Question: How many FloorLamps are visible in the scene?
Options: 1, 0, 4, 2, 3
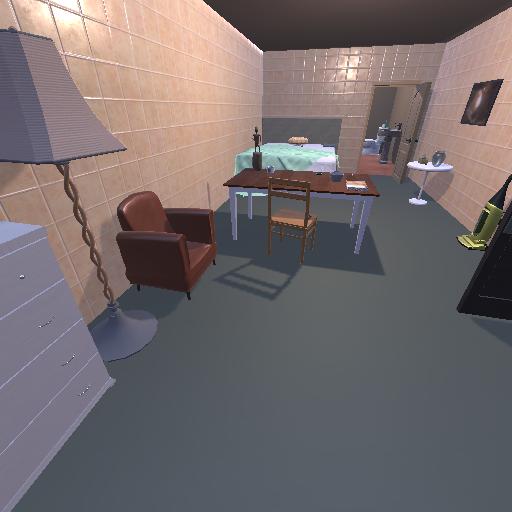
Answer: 1